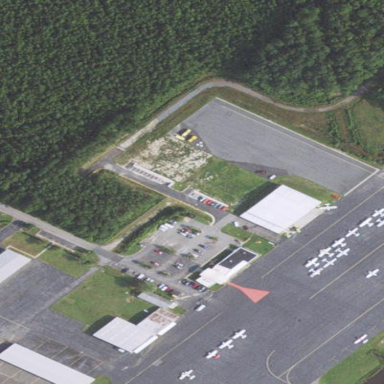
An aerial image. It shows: Apron at the airport.